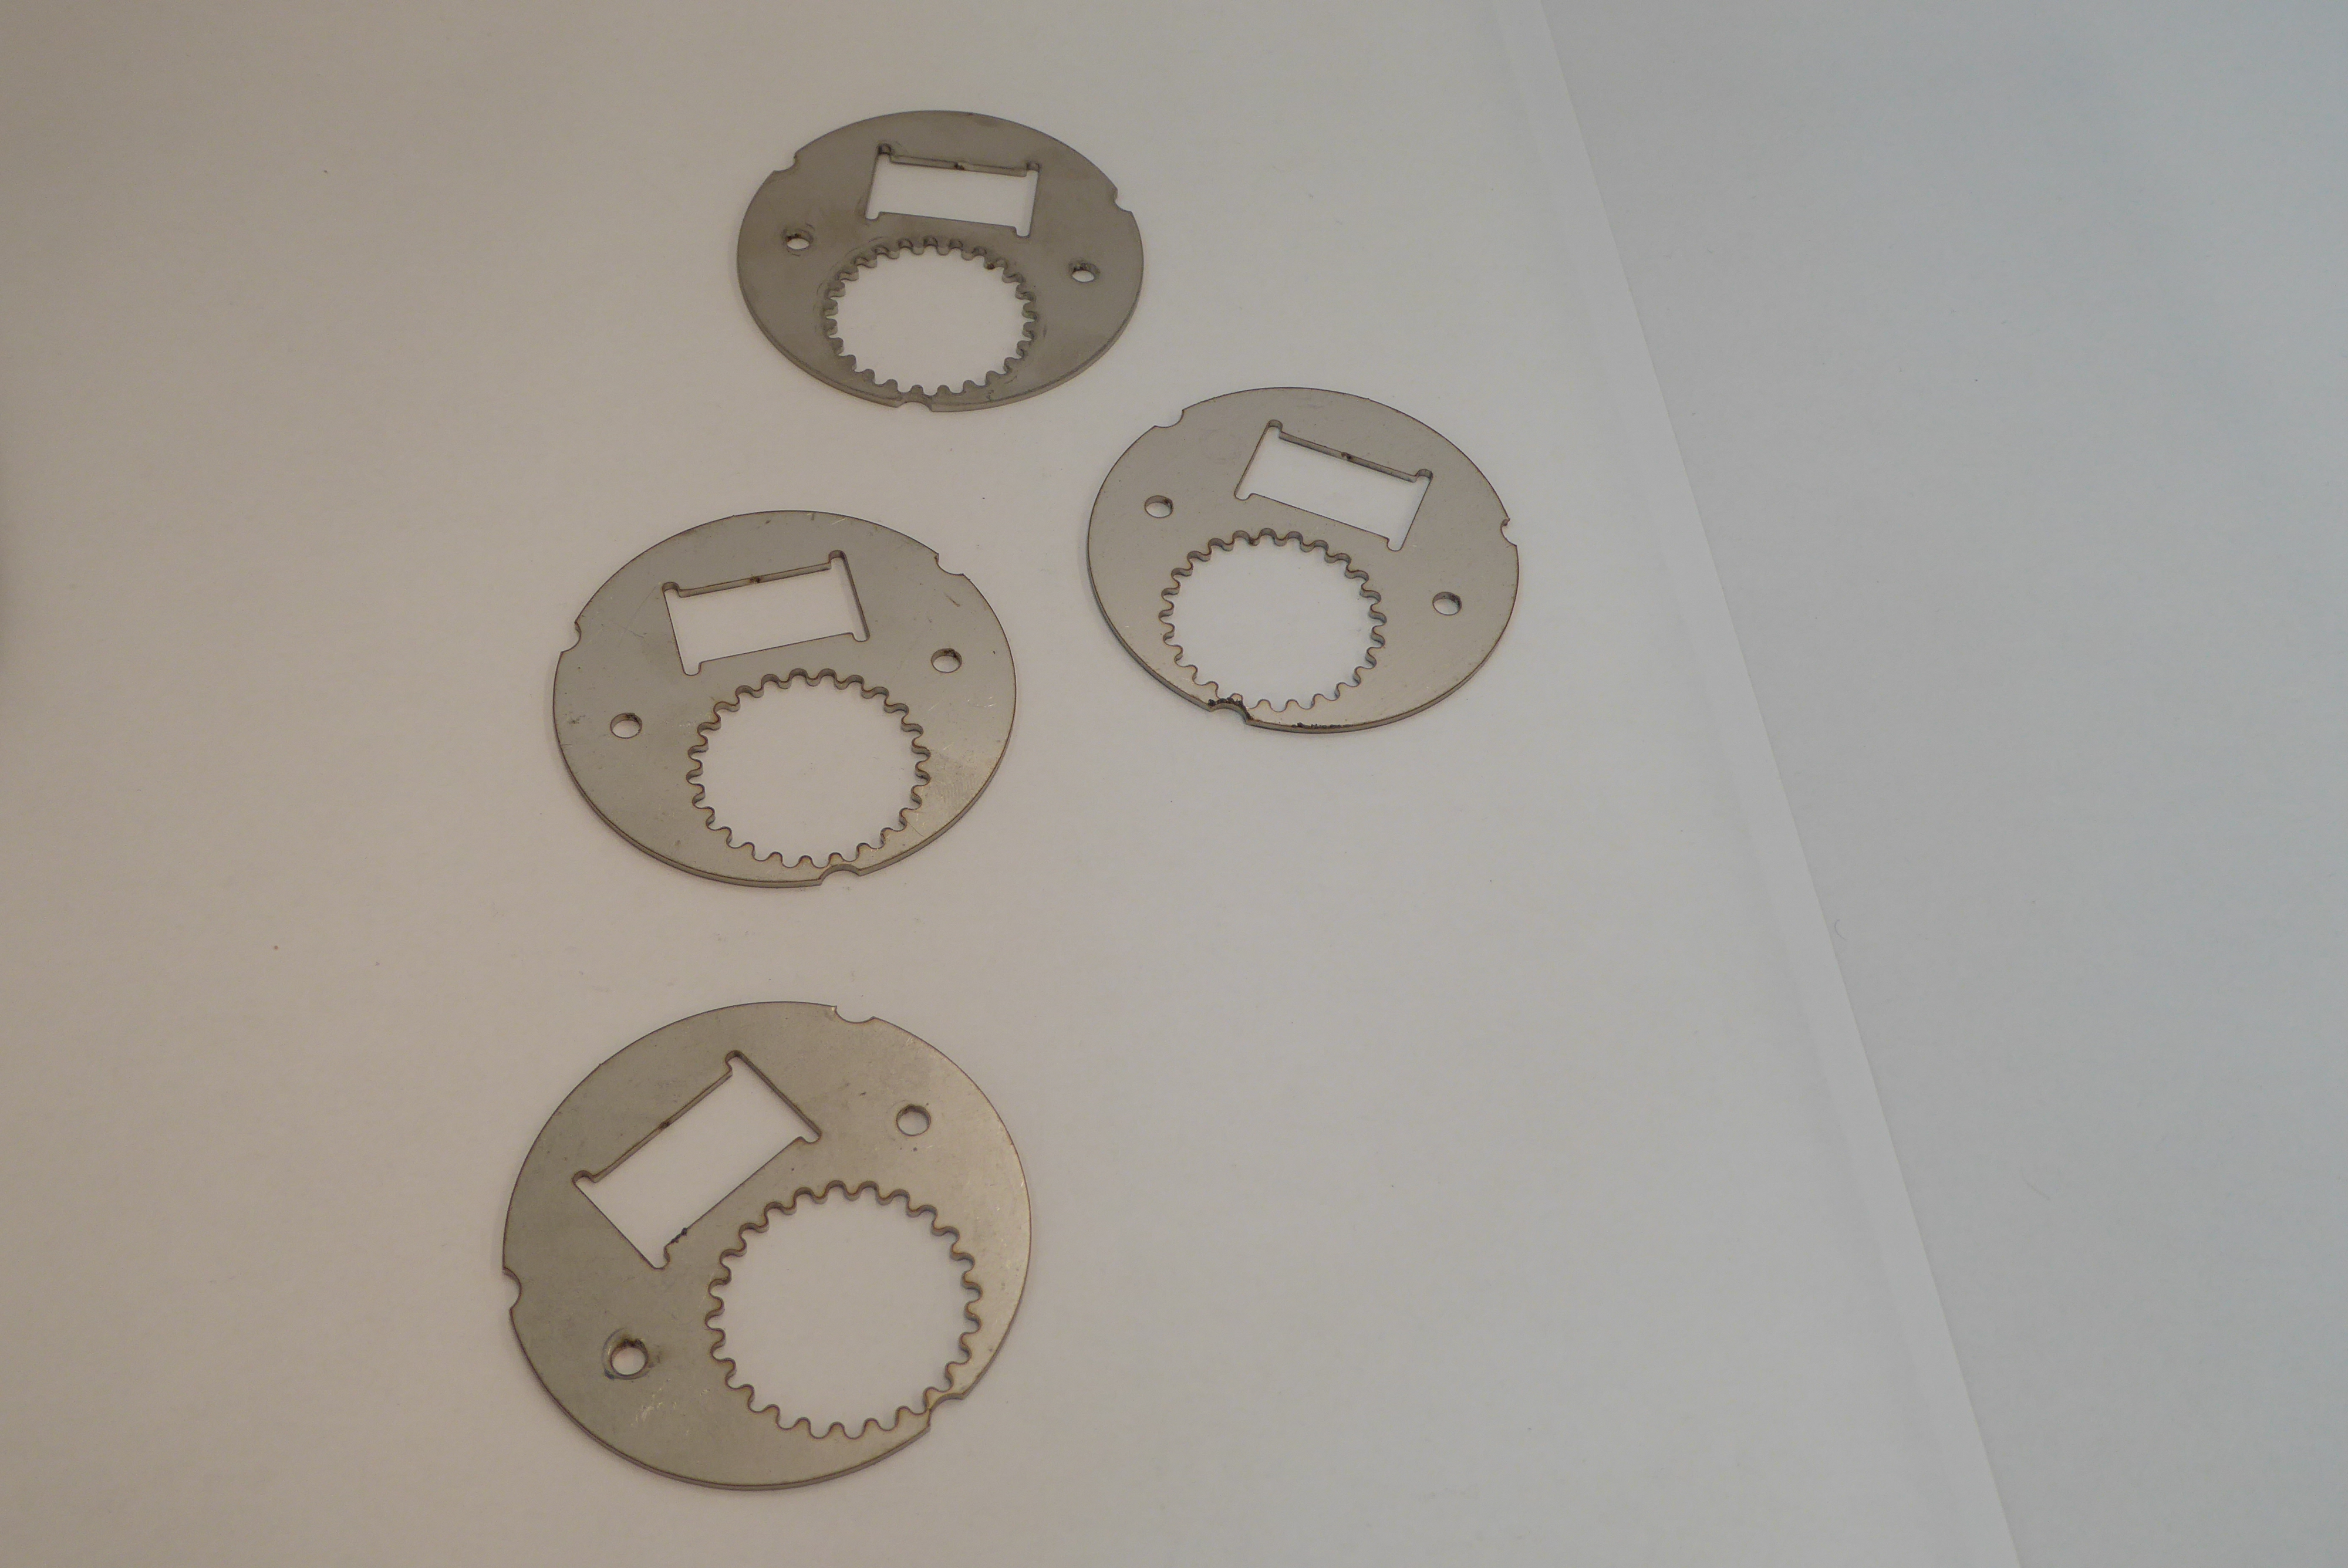
Label: Bottle Opener - Inlay